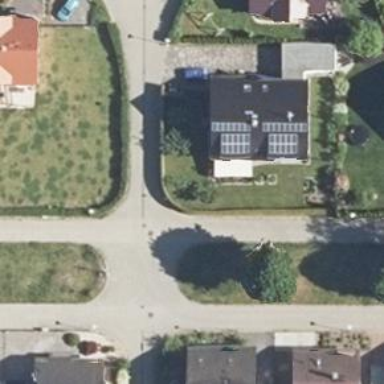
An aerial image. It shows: Living street.